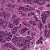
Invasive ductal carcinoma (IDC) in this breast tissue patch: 1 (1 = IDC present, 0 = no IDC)